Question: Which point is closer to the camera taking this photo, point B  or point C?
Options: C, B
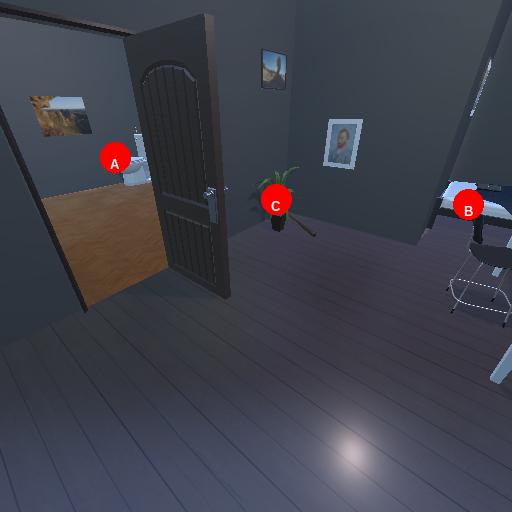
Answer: C